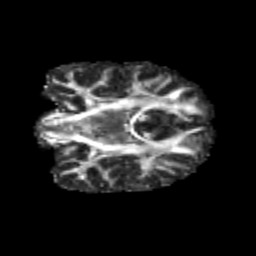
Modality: FA
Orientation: coronal
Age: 11
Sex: female
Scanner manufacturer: siemens
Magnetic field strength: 3 T
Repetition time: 3.8 s
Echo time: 0.07 s